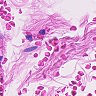
Metastatic tissue present: no